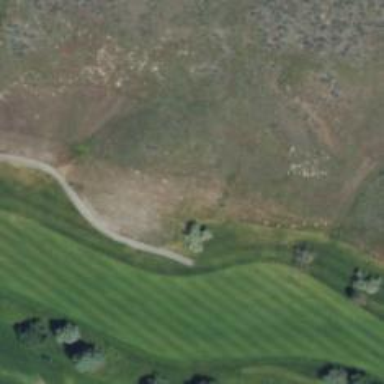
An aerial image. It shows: Golf fairway surrounded by grass.